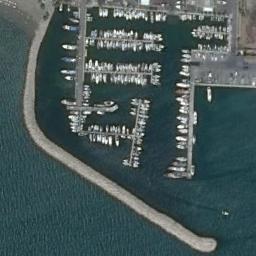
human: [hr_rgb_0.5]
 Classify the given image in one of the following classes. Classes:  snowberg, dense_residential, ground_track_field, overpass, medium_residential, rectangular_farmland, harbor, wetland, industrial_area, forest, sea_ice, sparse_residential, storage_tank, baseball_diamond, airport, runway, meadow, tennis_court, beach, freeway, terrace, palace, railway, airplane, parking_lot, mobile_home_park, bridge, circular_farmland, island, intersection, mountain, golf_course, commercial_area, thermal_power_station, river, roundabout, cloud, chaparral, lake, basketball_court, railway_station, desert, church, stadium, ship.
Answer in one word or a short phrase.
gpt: harbor